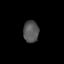
Tissue: skin
Cell type: Epithelial cells
Senescence score: 0.2485
Nuclear area (px): 328
Mean DAPI intensity: 86.18